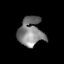
Tissue: skin
Cell type: Epithelial cells
Senescence score: 0.7089
Nuclear area (px): 704
Mean DAPI intensity: 125.064